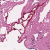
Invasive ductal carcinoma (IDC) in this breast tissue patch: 0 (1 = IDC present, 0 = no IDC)